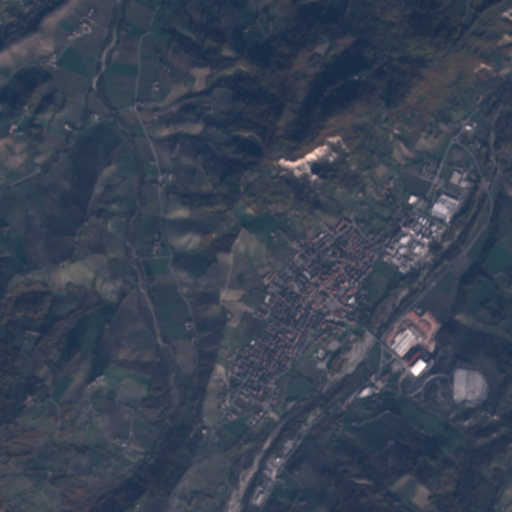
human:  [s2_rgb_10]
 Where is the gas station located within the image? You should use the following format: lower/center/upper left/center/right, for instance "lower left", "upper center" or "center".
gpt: The gas station is located in the upper right of the image.
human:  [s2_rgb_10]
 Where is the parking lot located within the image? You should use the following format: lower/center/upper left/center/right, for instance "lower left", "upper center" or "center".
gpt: The parking lot is located in the center of the image.
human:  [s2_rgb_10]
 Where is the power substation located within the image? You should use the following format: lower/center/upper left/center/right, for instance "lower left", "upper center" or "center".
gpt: The power substation is located in the lower right of the image.
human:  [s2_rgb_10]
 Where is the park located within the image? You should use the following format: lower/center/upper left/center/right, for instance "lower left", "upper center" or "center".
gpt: There is no park in the image.